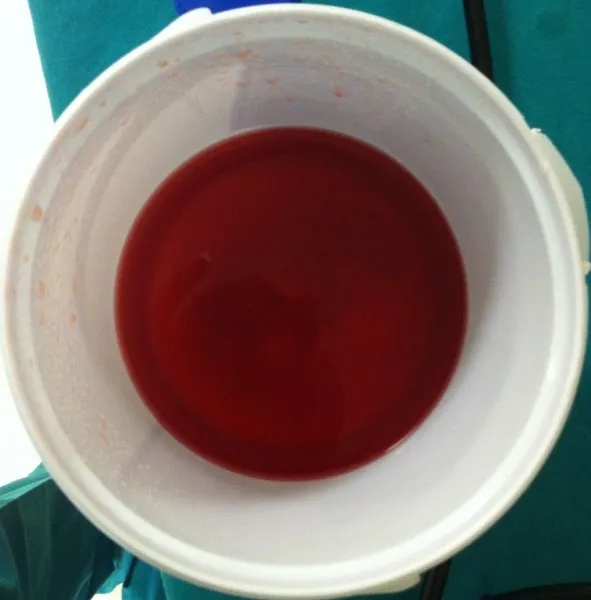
Bilateral alveolar lavage showing diffuse macroscopic haemorrhage.
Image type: pathology (gram)